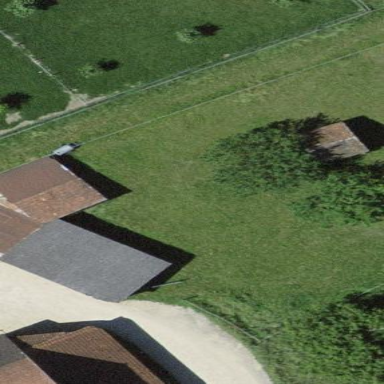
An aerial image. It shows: Shed building.